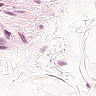
Metastatic tissue present: no